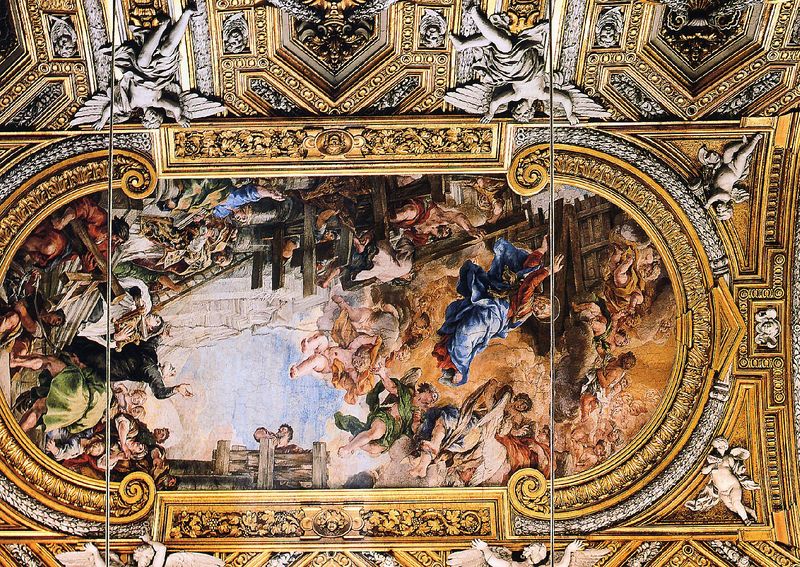
Titel: Stützwunder beim Bau der Chiesa Nuova
Künstler: Pietro da Cortona
Standort: Rom, Santa Maria in Vallicella (Santa Nuova) (EU - I - Latium)
Schlagwörter: blau, flügel, gemälde, himmel, grün, menschen, ornament, barock, kirche, gold, mantel, decke, rokoko, fliegen, oval, engel, leiter, arch, architecture, blue, church, hands, men, ornate, people, red, religious, robes, white, women, golden, green, painting, yellow, dekor, pattern, stuck, perspective, dom, silver, angel, angels, clouds, heaven, naked, nude, sky, roof, child, heilige, deckengemälde, maria, apotheosis, birds, saint, fresco, ladder, photo, wings, fence, town, cherubs, cupid, renaissance, cathedral, jesus, brick, ceiling, statues, religion, lines, god, christ, himmelsleiter, baby, humans, relief, carving, saints, bible, mural, photograph, babies, halo, sculptures, mirrow, ascension, turmoil, glod, sistine chapel, mortar, fresco tiles, rokoko engel, ceiling painting, ascecion